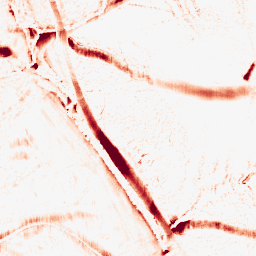
Category: morphological
Decomposition family: morphological_ellipse
Decomposition parameters: operation: opening
width: 20
height: 10
Upsampling method: cubic_catmull_rom
Upsampling parameters: scale: 2
Upsampling scale: 2